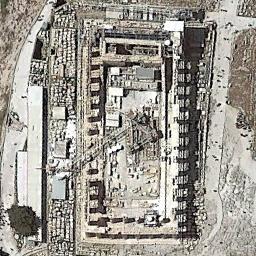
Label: palace